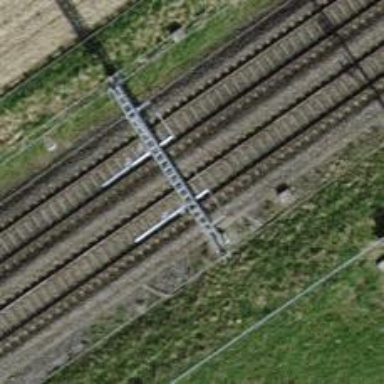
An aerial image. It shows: Single-track railway with electrified contact lines.